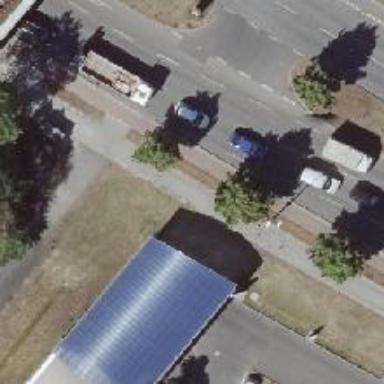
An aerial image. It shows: Cycleway road with separate sidewalk.